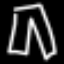
Label: pants